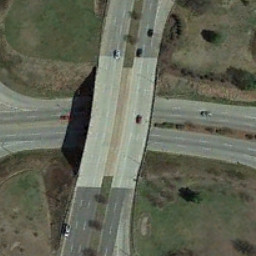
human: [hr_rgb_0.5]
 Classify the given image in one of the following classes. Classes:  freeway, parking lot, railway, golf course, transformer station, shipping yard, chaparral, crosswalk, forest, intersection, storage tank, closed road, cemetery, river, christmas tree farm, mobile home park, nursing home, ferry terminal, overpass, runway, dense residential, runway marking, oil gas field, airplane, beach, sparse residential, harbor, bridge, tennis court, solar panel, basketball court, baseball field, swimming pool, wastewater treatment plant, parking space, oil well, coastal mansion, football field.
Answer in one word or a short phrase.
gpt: overpass